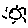
Label: sun